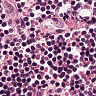
Metastatic tissue present: no